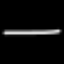
Label: line